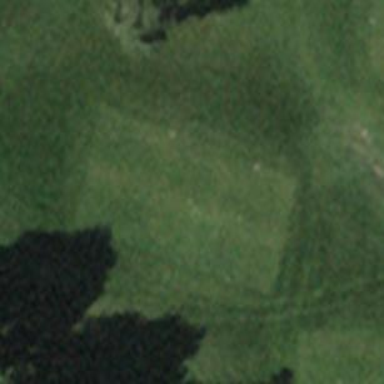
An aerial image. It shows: Grassy area designated as golf tee.